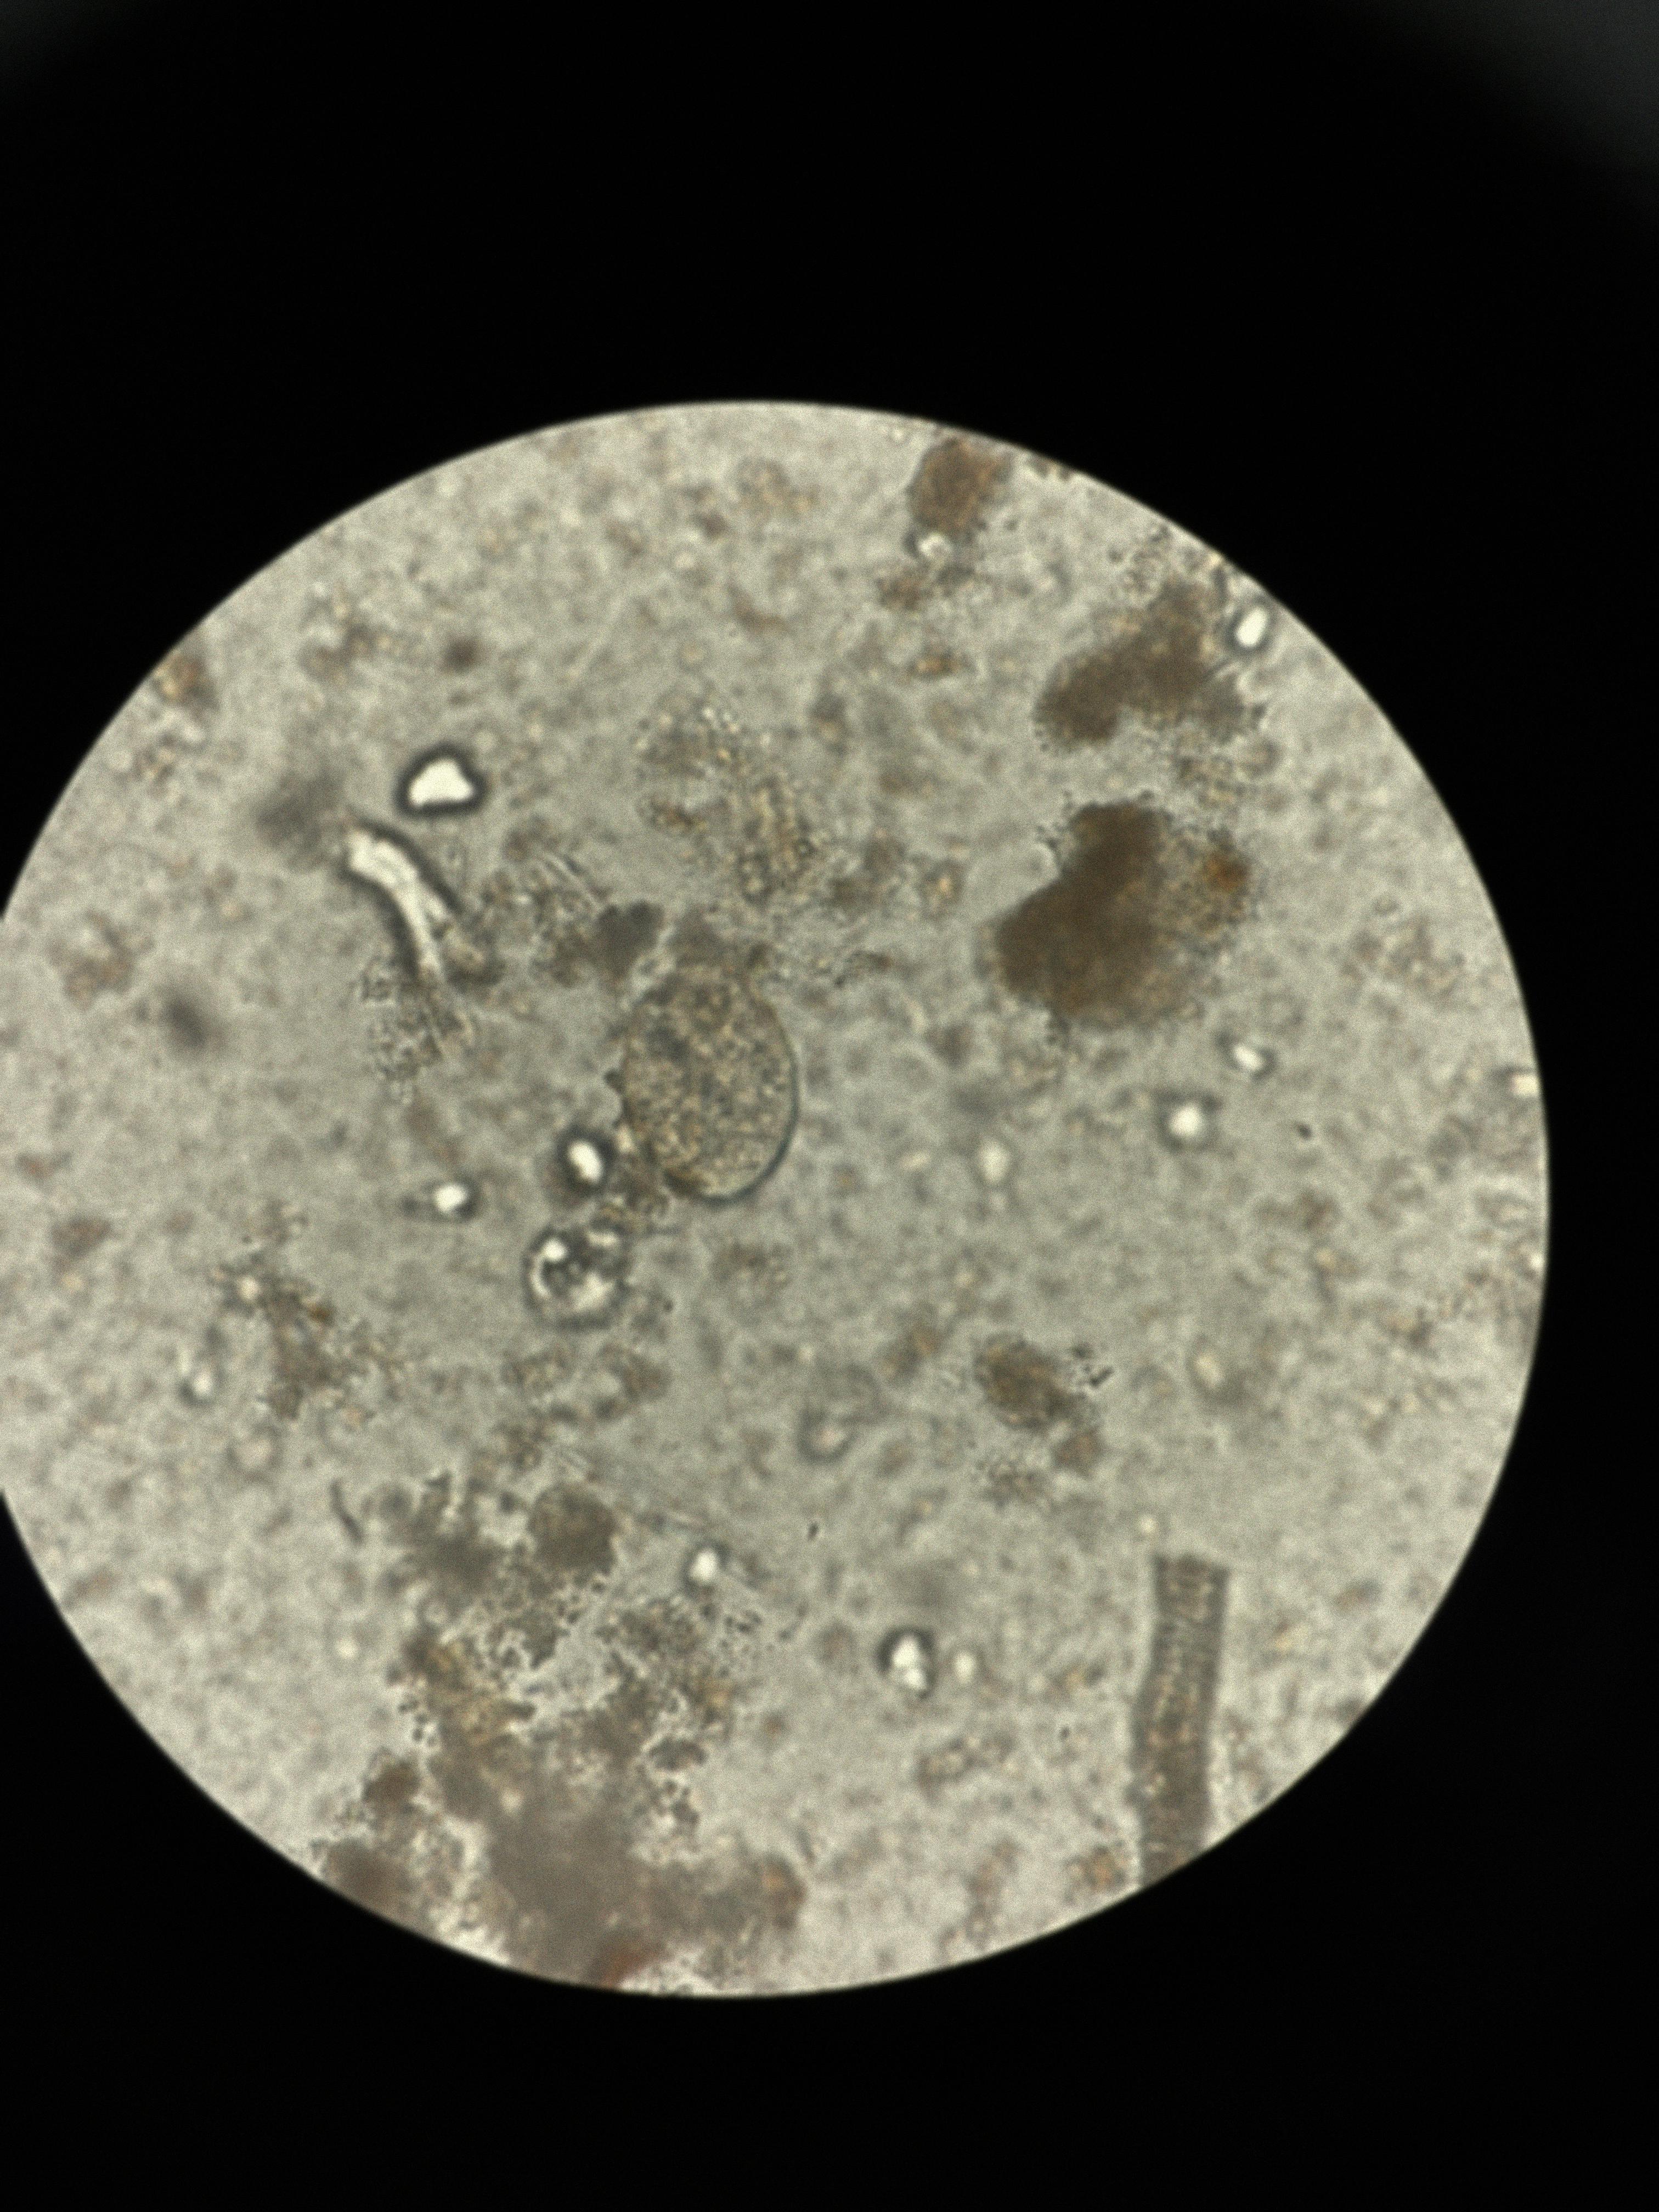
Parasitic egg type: Fasciolopsis buski